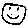
Label: smiley face